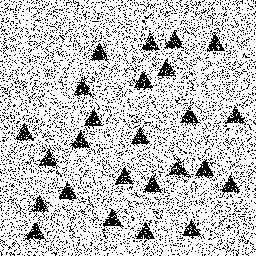
Squares: 0
Triangles: 25
Stars: 0
Total shapes: 25